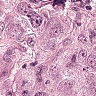
Metastatic tissue present: yes